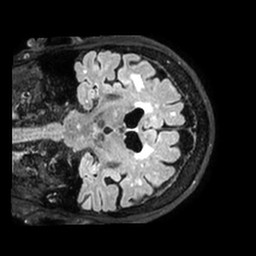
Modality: FLAIR
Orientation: coronal
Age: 86
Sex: female
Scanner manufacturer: philips
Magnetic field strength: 3 T
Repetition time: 4.8 s
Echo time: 0.34 s